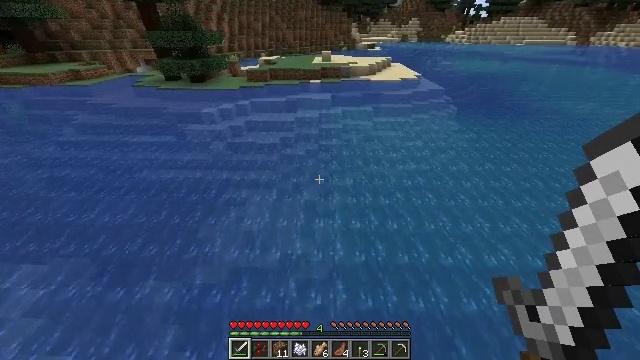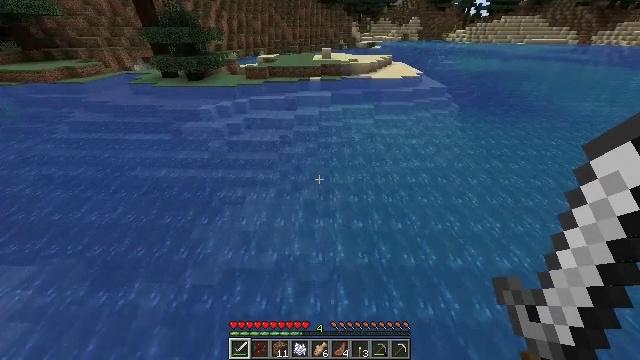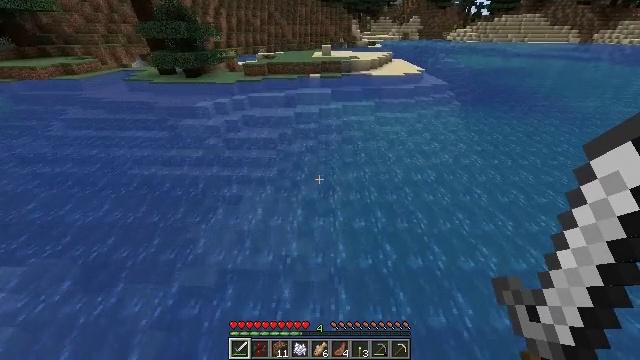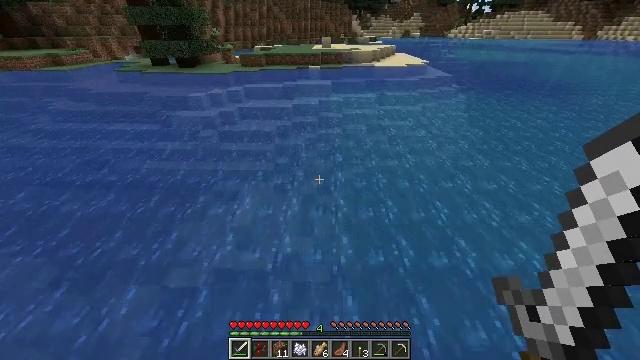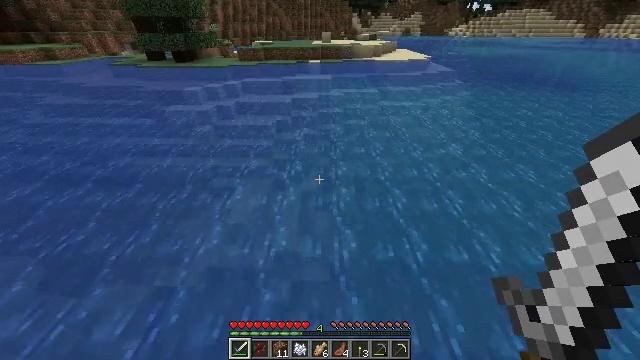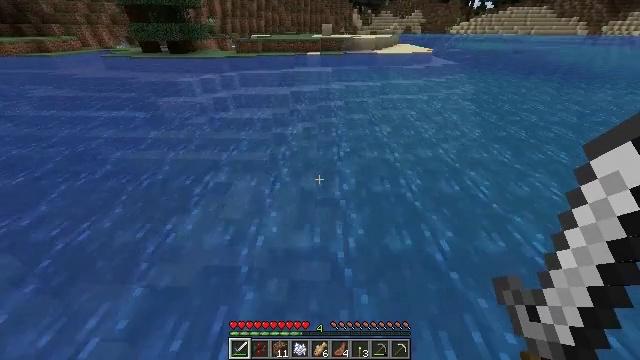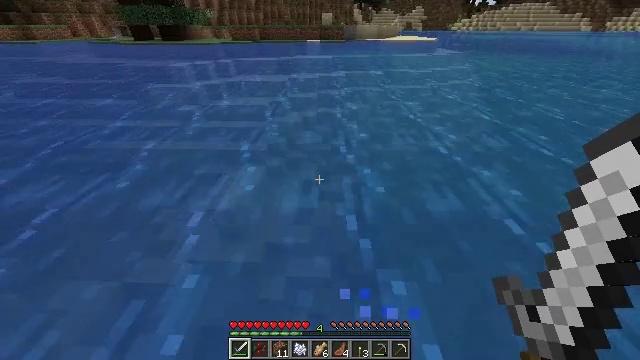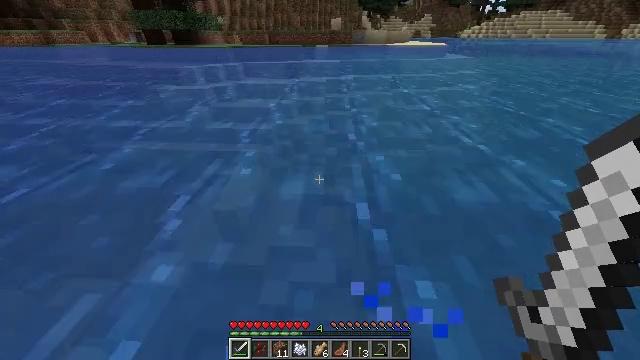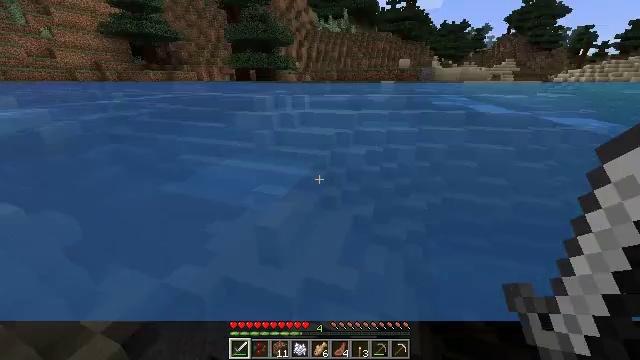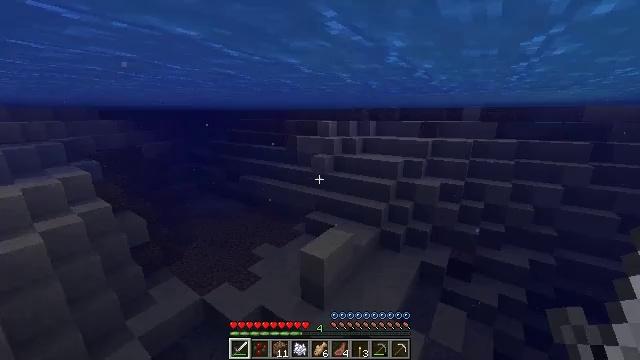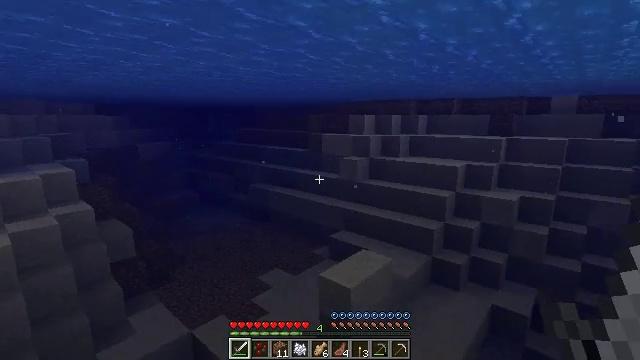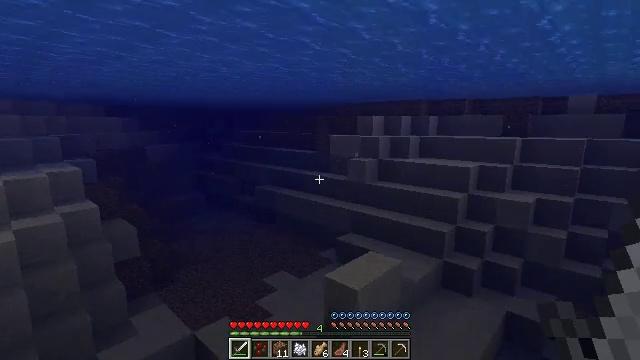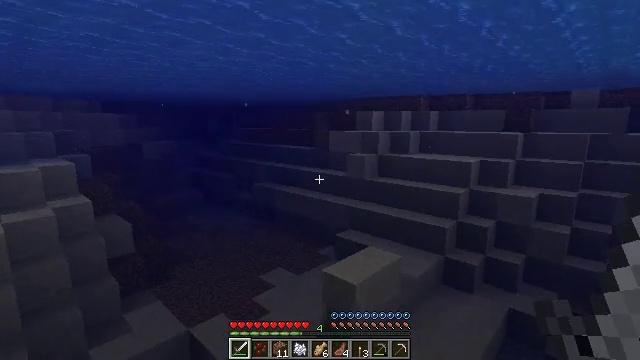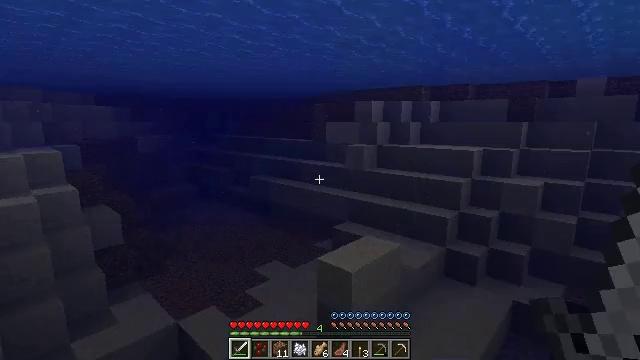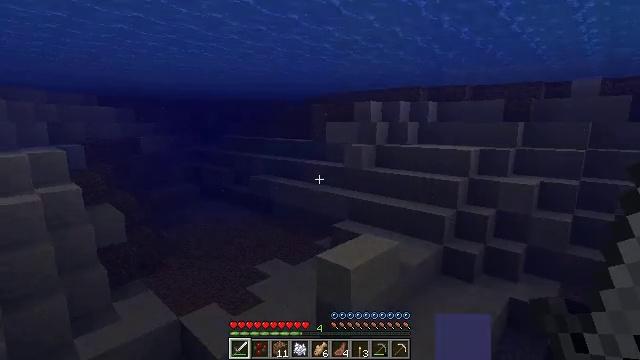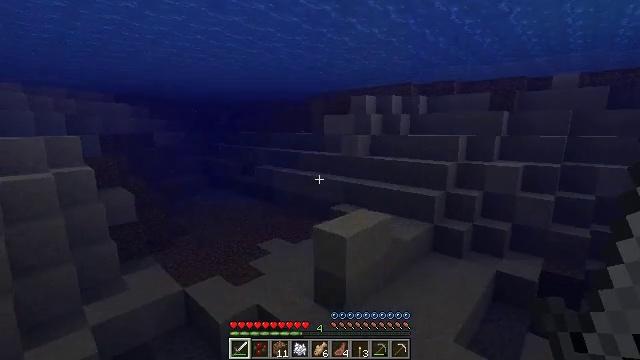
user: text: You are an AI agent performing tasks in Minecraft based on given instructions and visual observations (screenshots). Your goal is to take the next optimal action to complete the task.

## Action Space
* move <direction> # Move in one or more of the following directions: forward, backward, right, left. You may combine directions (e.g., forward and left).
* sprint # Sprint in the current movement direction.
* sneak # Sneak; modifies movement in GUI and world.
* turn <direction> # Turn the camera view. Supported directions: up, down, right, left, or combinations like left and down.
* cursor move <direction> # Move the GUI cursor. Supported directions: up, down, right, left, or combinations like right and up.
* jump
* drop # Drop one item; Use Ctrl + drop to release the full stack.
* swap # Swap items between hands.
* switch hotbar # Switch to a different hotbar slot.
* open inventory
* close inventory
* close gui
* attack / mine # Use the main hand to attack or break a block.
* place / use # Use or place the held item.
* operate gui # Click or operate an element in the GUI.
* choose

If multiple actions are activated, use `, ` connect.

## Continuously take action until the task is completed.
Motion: motion action
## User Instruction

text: Catch and defeat a cod.
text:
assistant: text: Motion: move forward, jump
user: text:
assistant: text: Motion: move forward, jump
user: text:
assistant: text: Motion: move forward, jump
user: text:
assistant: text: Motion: move forward, jump
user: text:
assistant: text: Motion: move forward, jump
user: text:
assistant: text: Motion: move forward, jump
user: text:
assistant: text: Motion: move forward, turn left and up, jump
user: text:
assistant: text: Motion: move forward, turn left and up, jump
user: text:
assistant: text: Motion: move forward, turn left and up
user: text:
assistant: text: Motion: move forward, turn left and up
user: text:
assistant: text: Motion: move forward, turn left and up
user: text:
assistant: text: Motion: move forward
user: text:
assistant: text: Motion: move forward, sprint
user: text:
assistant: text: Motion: move forward, sprint
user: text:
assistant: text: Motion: move forward, sprint
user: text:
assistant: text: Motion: move forward, sprint
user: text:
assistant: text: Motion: move forward
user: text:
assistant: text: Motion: move forward
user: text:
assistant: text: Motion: move forward, turn left and up
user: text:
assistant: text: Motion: move forward, turn left and up
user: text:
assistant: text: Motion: move forward, turn left and up
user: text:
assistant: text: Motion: move forward, turn left and up
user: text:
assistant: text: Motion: move forward, turn up
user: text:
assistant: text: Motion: move forward, turn right and up
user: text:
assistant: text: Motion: move forward
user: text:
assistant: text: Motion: move forward
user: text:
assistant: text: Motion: move forward
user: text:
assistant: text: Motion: move forward
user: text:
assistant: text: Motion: move forward
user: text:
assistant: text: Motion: move forward